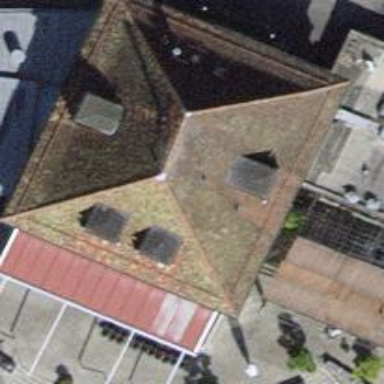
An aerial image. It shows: Building.